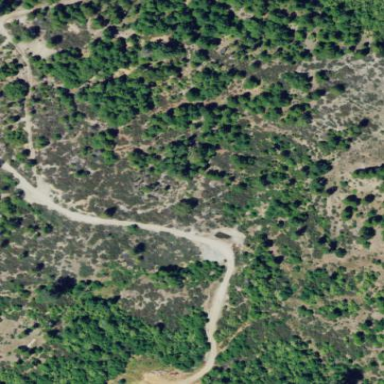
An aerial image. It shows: Forest area.